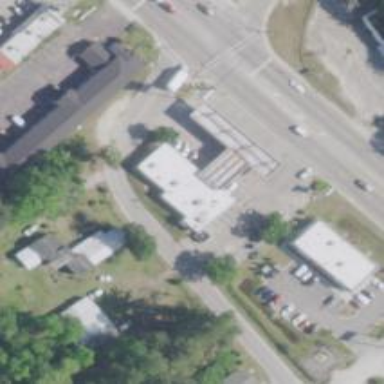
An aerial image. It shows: Convenience shop.